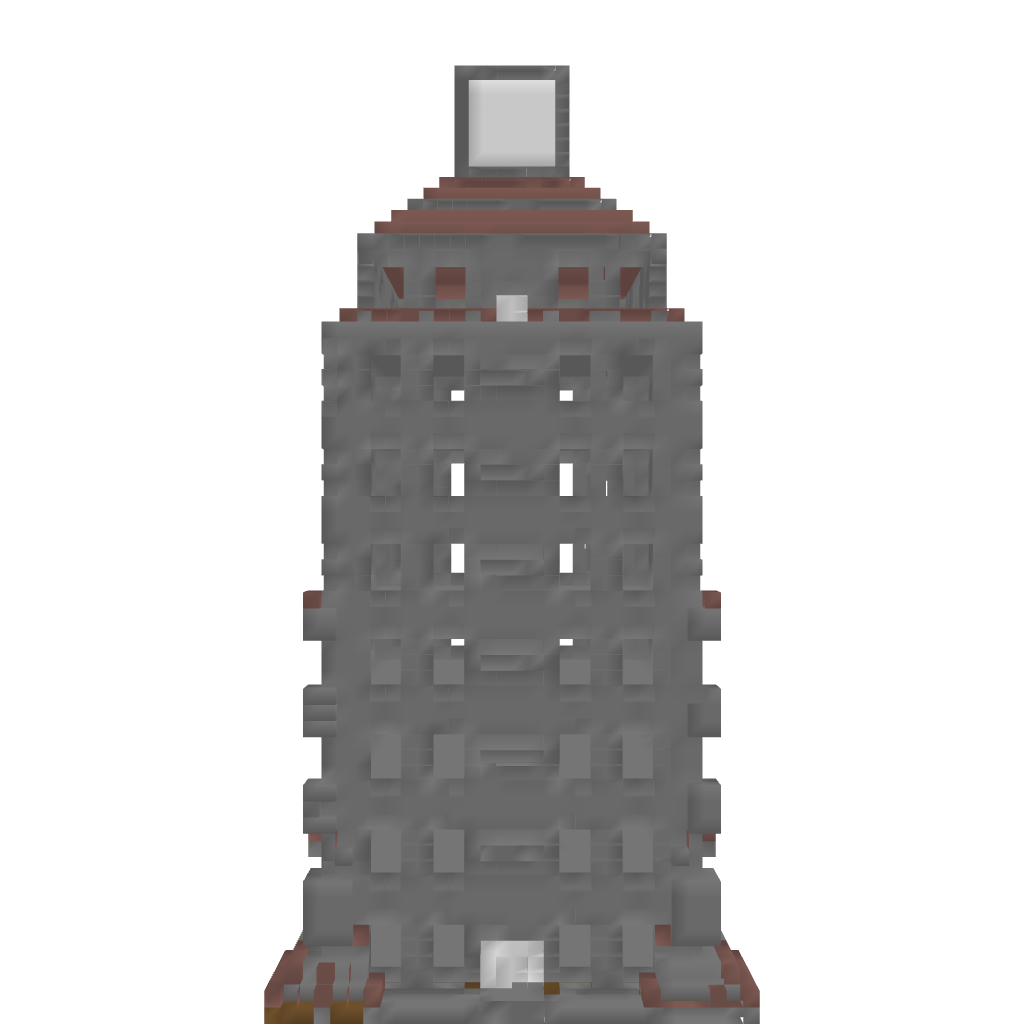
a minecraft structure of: Rainbow Tower bad low quality